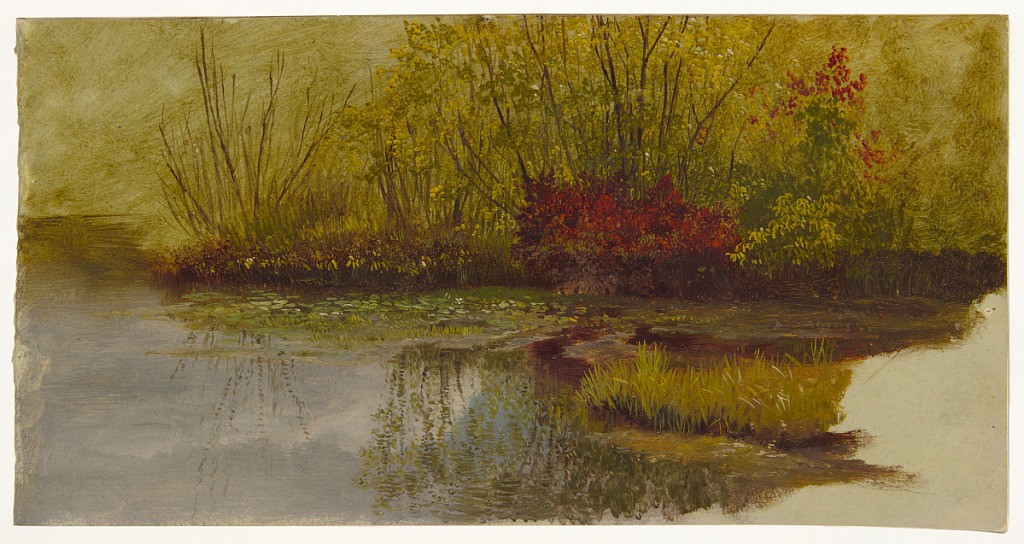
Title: A Corner of a Pond
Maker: Frederic Edwin Church, American, 1826–1900
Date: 1855–65
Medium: Brush and oil on white paperboard
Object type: Drawing
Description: Landscape sketch showing an intimate, detailed view of the corner of a pond and the foliage on its banks. At lower right, a spit of grassy earth extends into the placid pond, which reflects the spindly branches of two bushes visible at upper center. Lily pads gather on the water's surface beneath these bushes, while a smaller, orange-brown plant is included at center. The background is a dark green haze, while the light gray ground is visible in the lower right corner.